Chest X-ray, PA view. Patient: 67 years old, sex M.
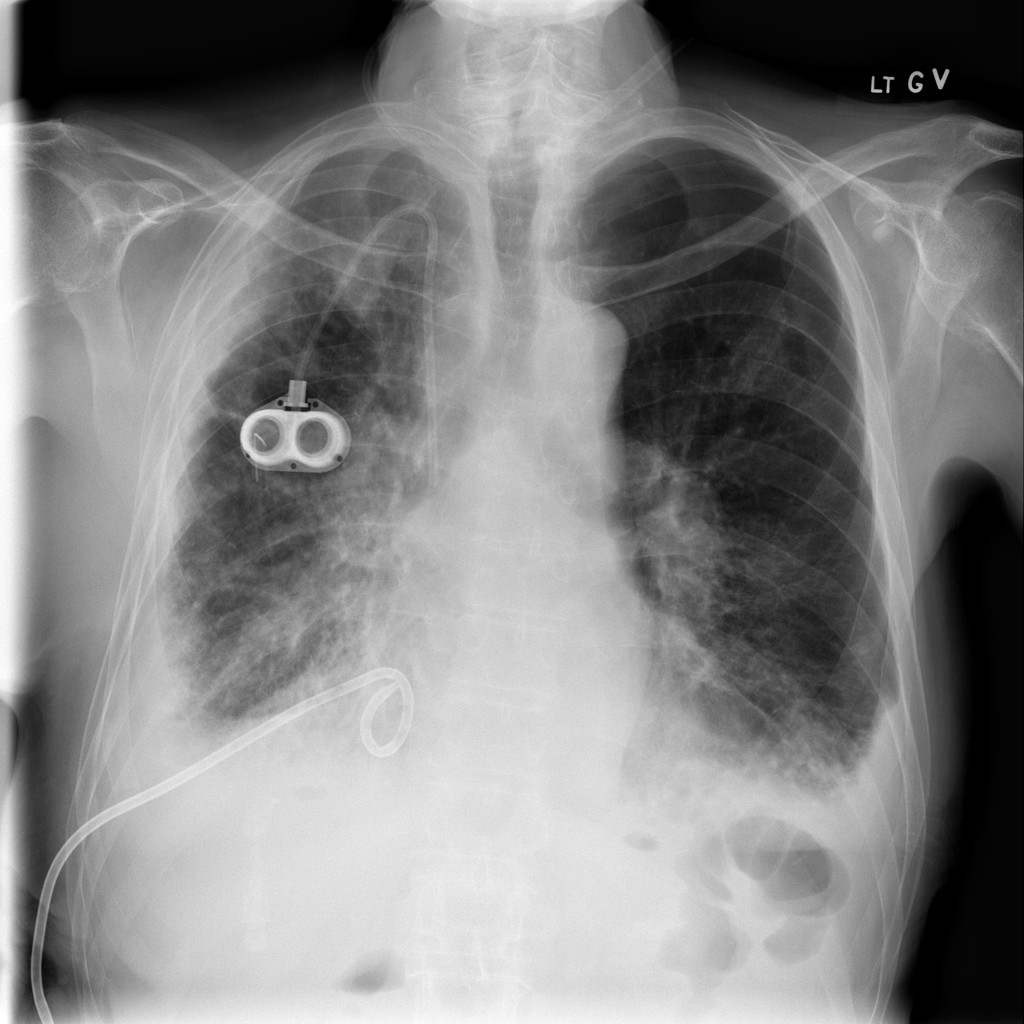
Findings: Effusion, Pleural_Thickening, Pneumothorax